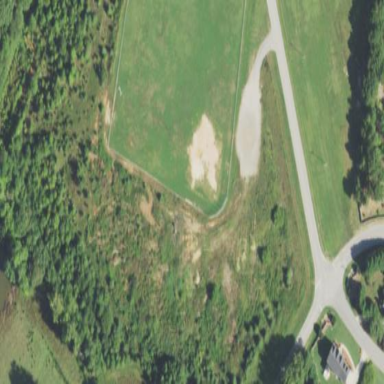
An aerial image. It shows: Baseball pitch for leisure land activities.